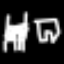
Label: pants